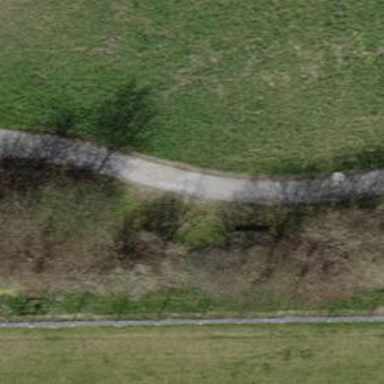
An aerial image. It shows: Brown bench.